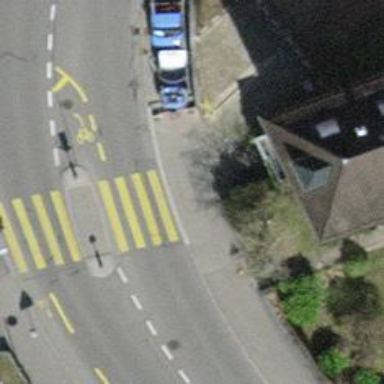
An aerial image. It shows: Kerb barrier.